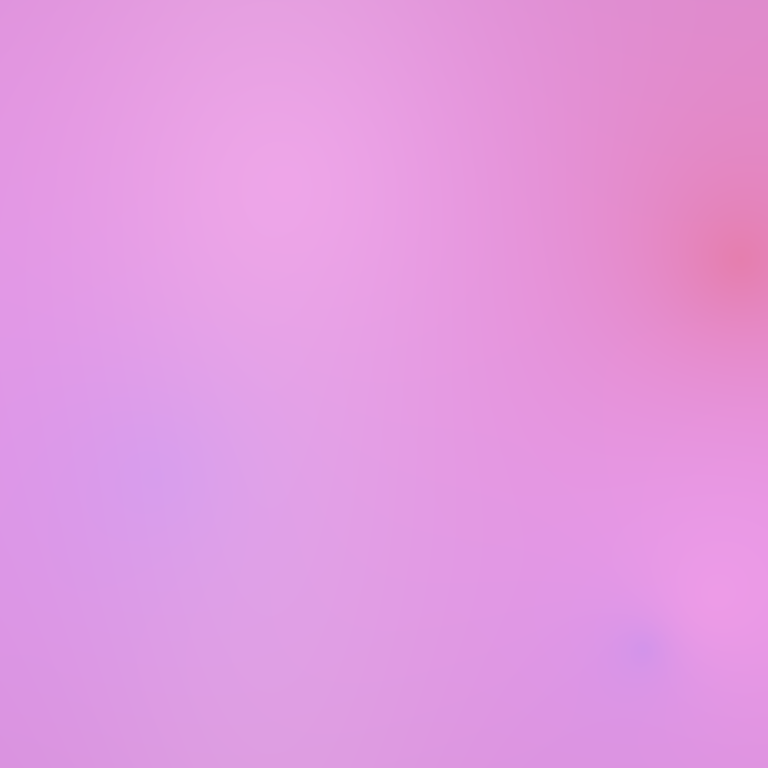
Abstract light effect, smooth gradient from soft pink to light purple, calm atmosphere, diffuse glow, no room, no furniture, no objects.